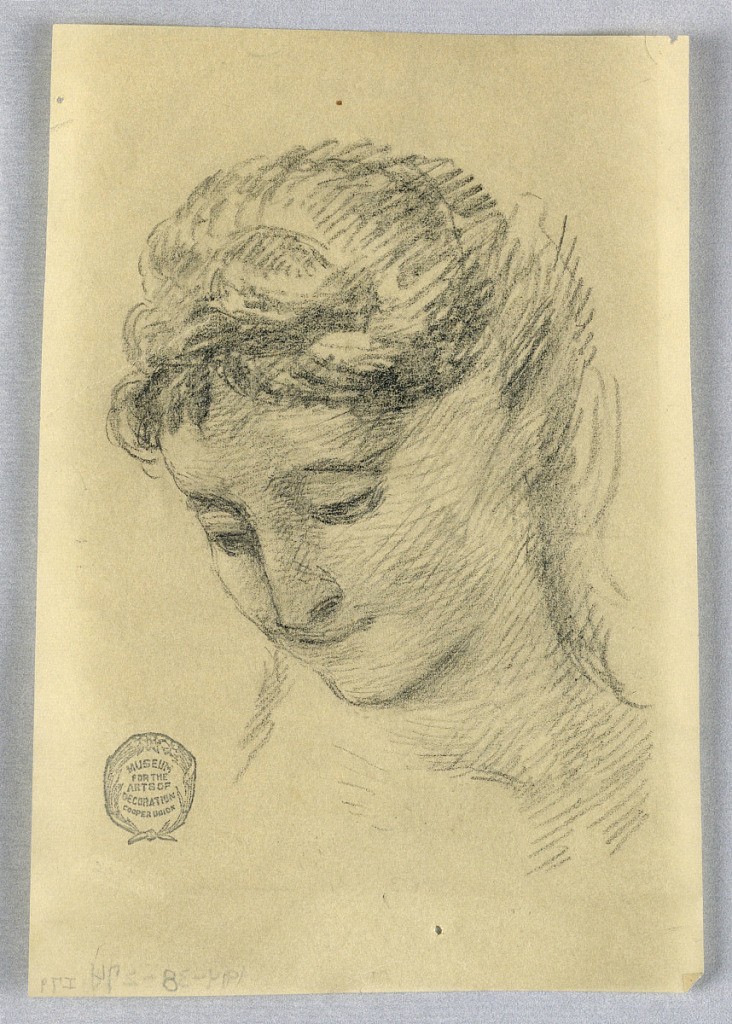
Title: Sketch of a Woman's Head
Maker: Francis Augustus Lathrop, American, 1849–1909
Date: ca. 1895
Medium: Graphite on tracing paper
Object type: Drawing
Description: Sketch of the head of a woman with dark hair, gazing downward toward the left.